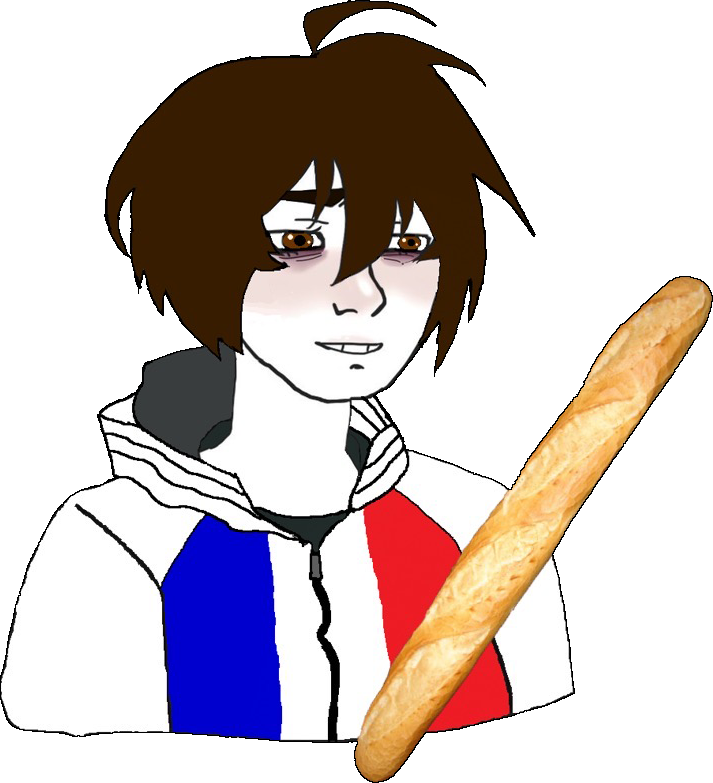
Label: 5_Twinkjak